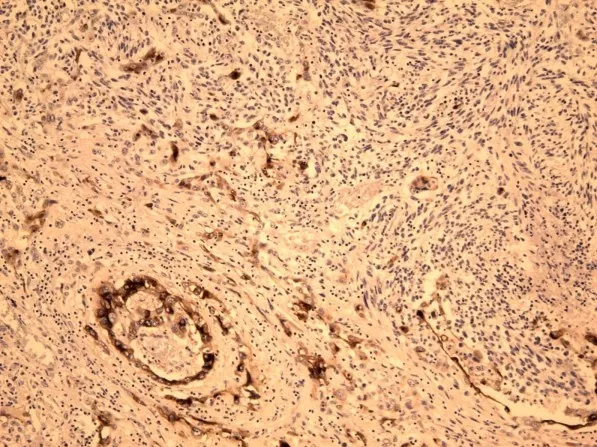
Epithelial carcinoma component of the tumor positive for cytokeratin AE1/AE3 immunostain (x100).
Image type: pathology (immunostaining)